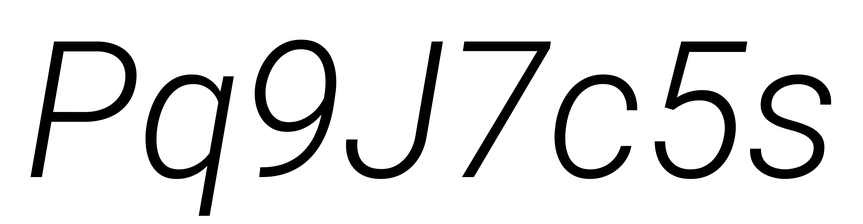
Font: Roboto-Italic_Light_Italic